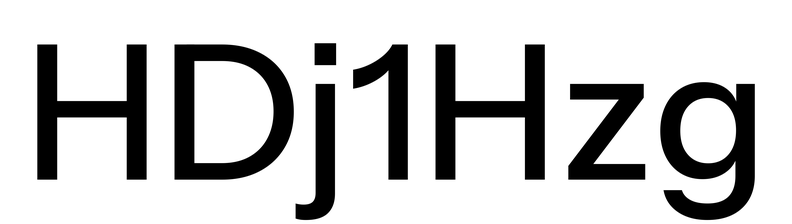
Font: InstrumentSans_Medium